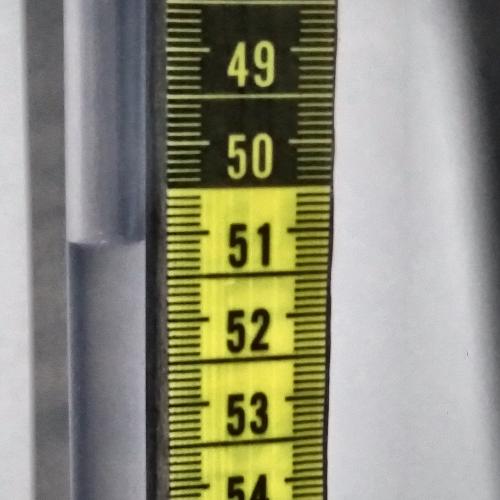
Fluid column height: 51.1 cm